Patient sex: M
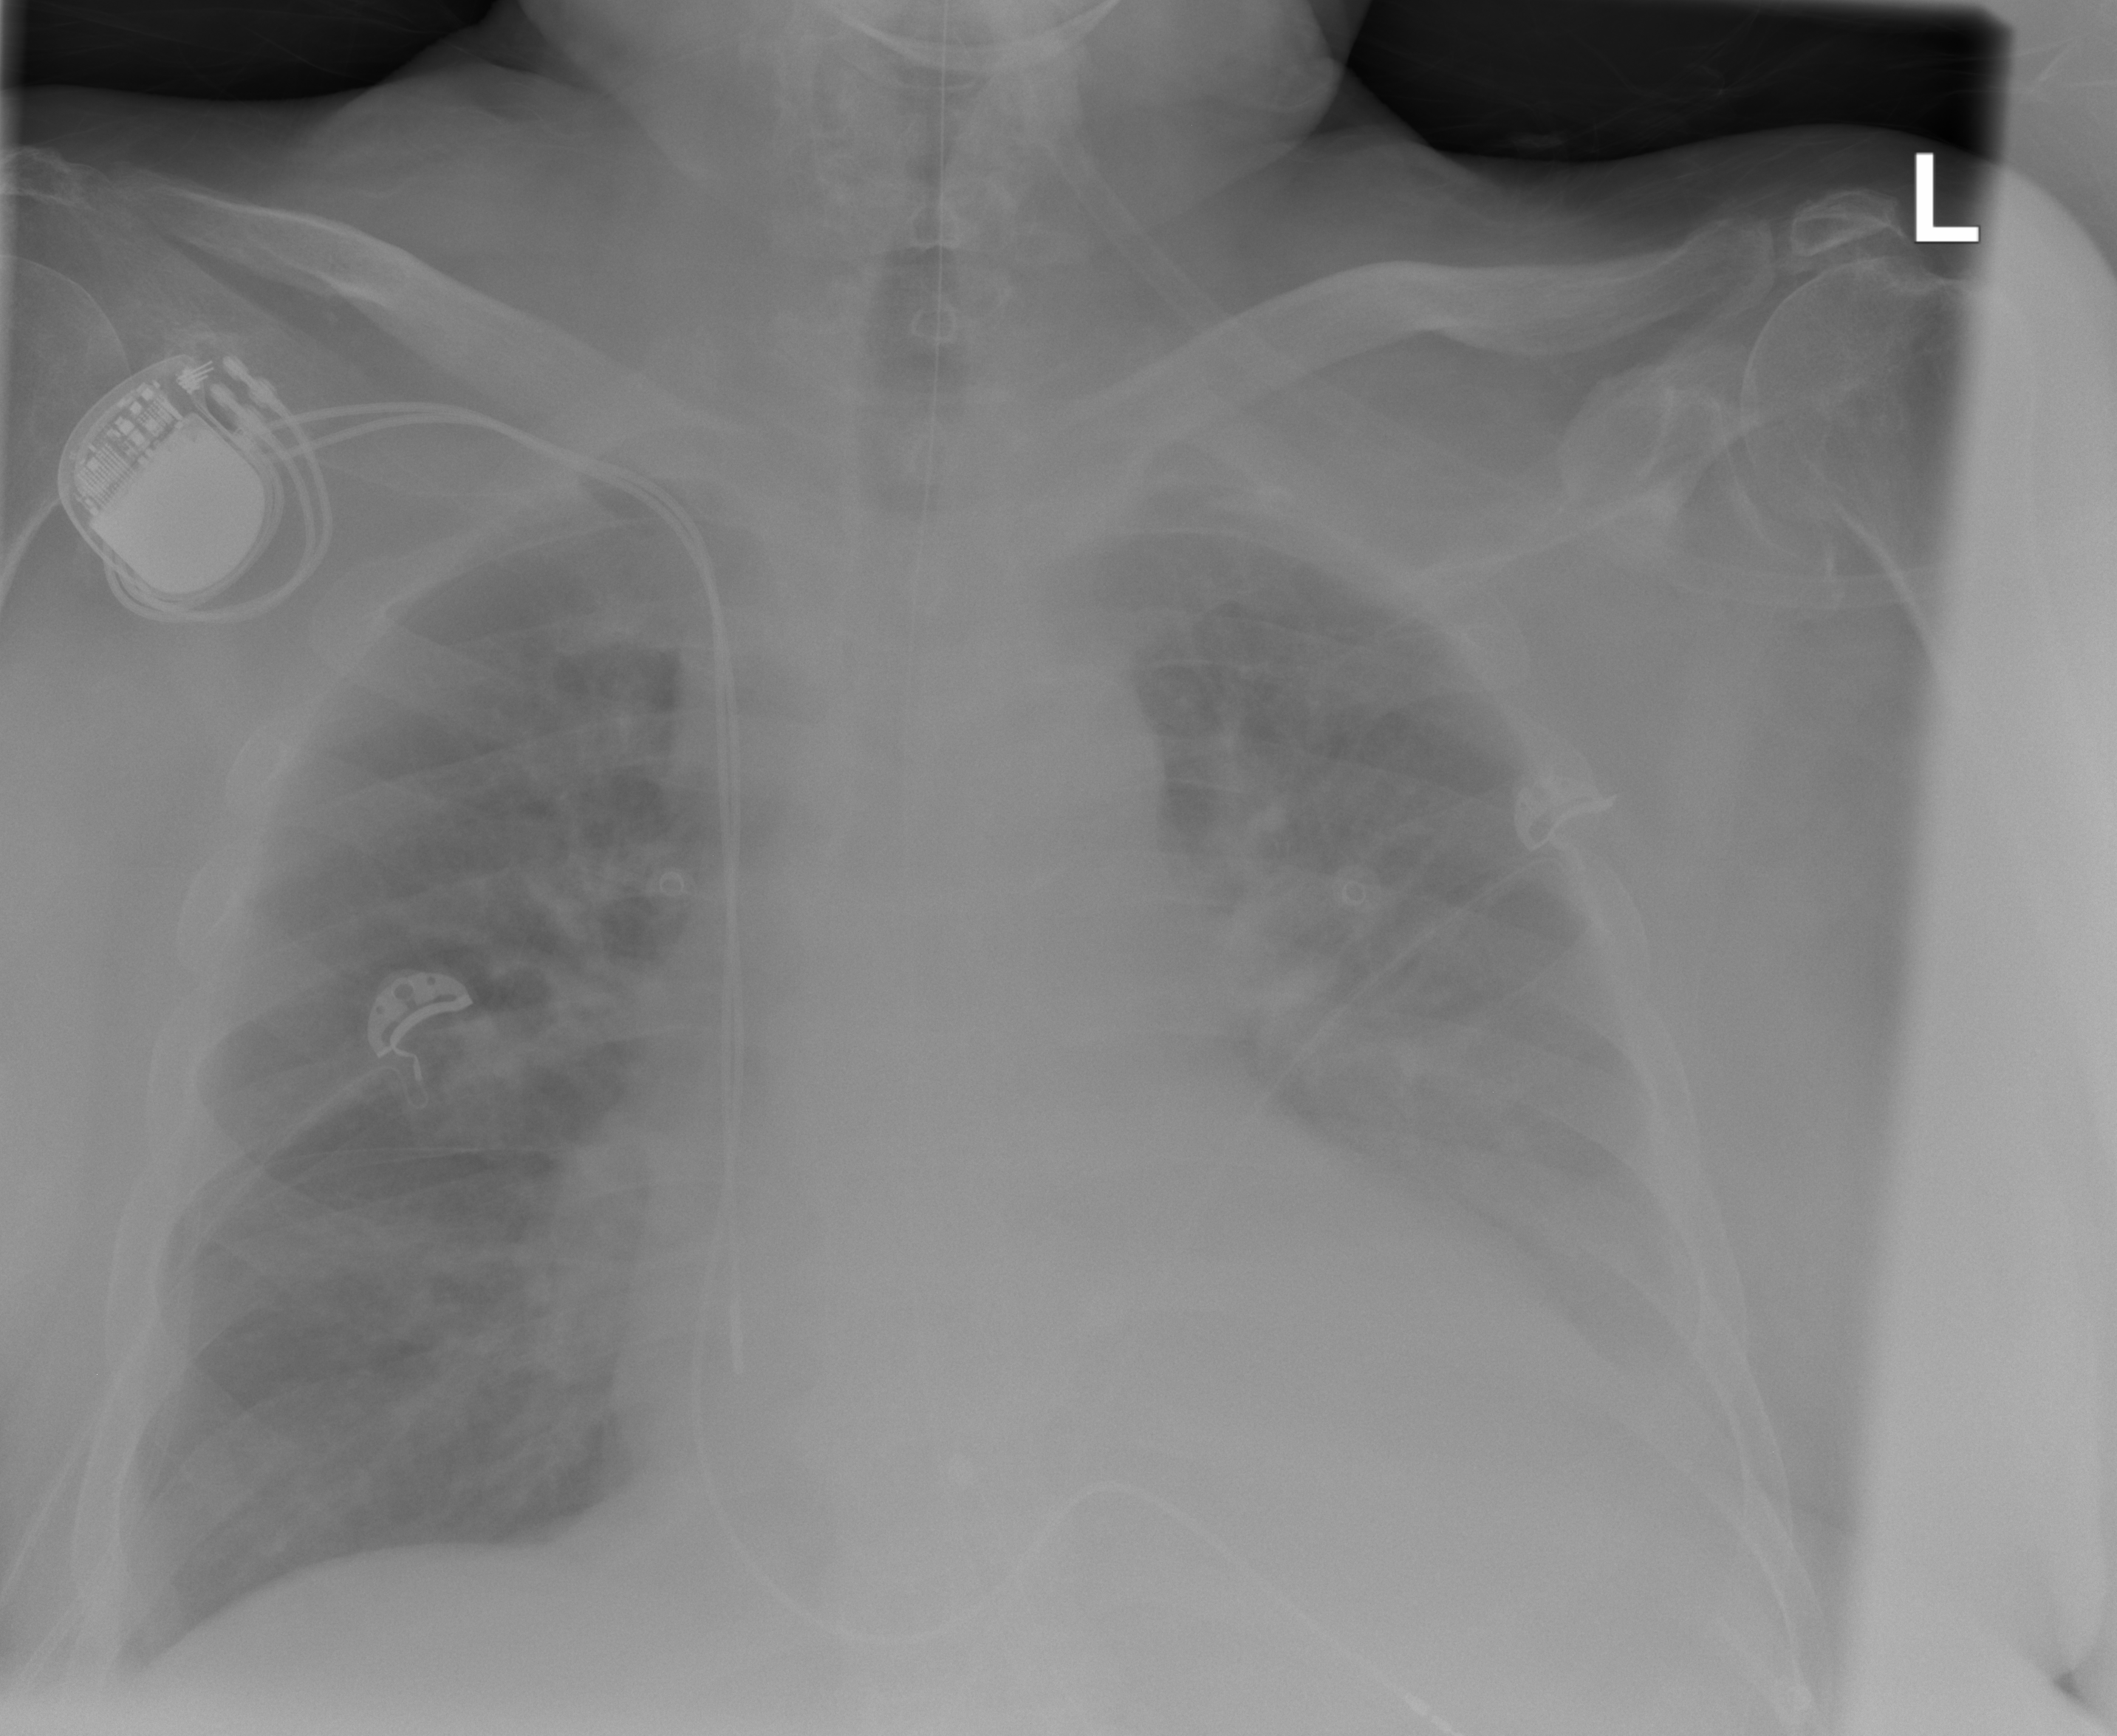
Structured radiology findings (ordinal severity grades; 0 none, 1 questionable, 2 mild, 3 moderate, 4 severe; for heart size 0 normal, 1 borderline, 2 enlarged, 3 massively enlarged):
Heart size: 2
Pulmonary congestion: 2
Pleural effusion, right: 0
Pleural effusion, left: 2
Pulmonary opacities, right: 1
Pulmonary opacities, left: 1
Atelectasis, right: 1
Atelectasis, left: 2